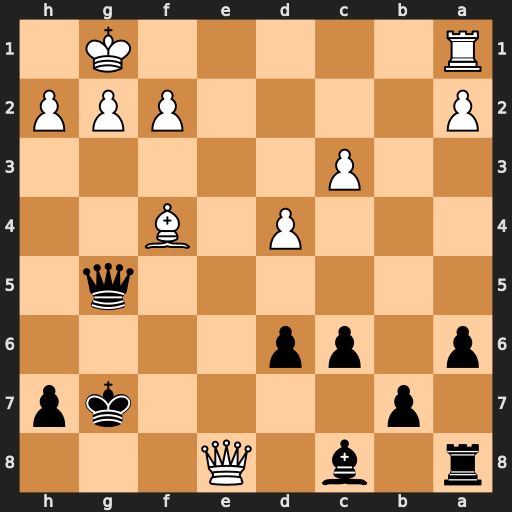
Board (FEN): r1b1Q3/1p4kp/p1pp4/6q1/3P1B2/2P5/P4PPP/R5K1
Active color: b
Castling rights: -
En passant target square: -
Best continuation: Qxf4 Re1 Qf8 Re7+ Kg8